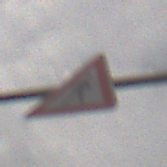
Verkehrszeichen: FussgaengerLinks
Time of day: MorningAfternoon
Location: Outdoor (Suburban)
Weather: Overcast
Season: NotSpecified
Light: Natural